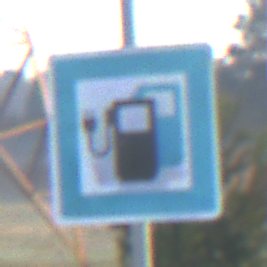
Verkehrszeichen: LadestationFuerElektrofahrzeuge
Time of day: Dawn
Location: Outdoor (Nature)
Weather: Clear
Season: NotSpecified
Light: Natural